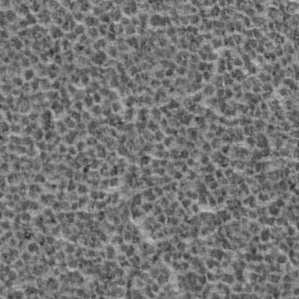
Label: frost